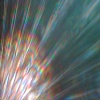
Label: sunburn